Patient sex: M
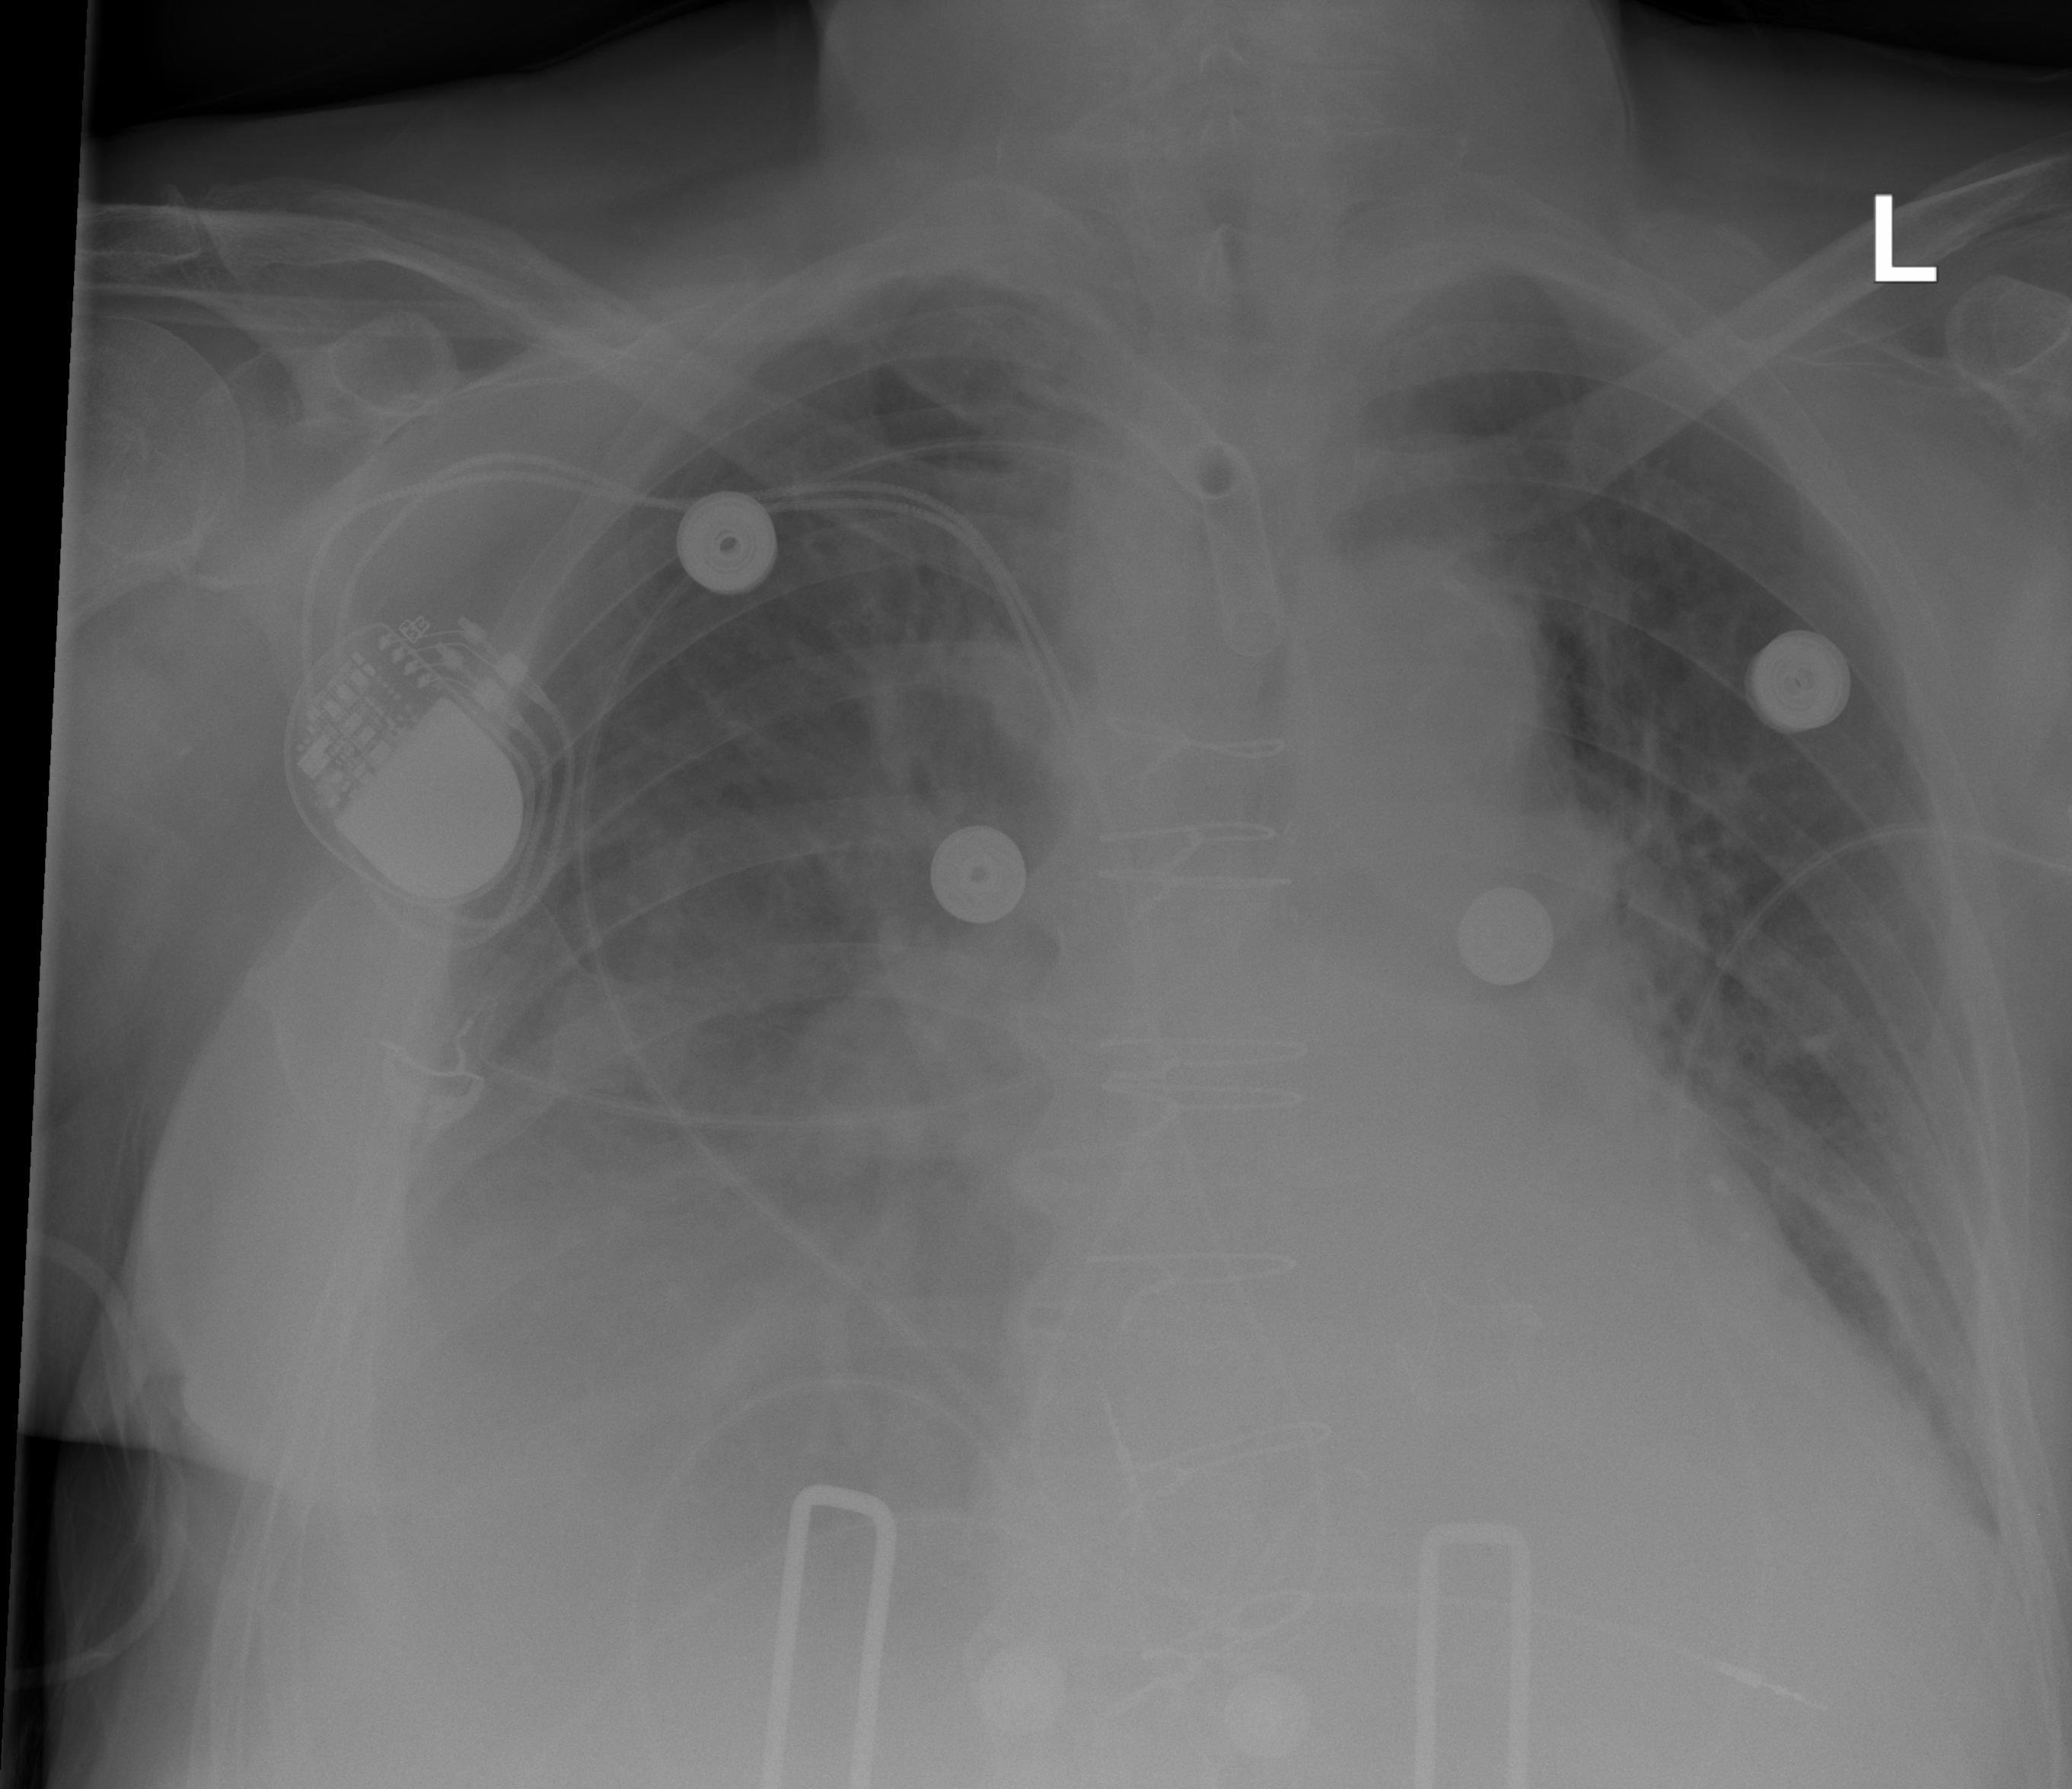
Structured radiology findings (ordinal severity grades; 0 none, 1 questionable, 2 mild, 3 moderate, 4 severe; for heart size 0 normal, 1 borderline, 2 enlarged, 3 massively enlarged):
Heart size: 2
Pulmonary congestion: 2
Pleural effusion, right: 2
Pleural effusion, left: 2
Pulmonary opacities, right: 0
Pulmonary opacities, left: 0
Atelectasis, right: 3
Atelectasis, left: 2